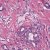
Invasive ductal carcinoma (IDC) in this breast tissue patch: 1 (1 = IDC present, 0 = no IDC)